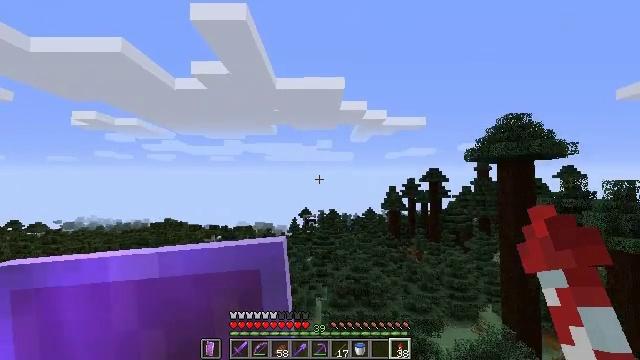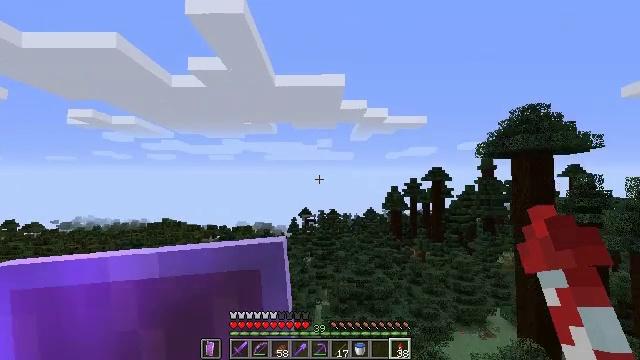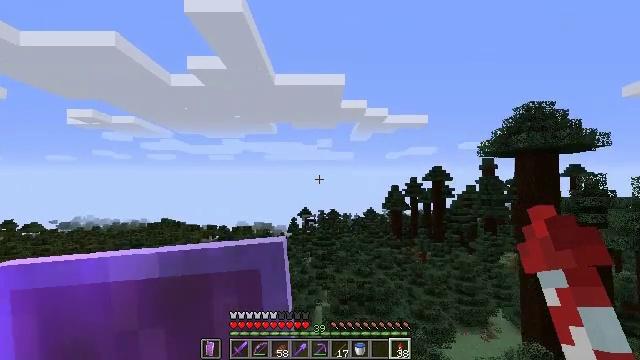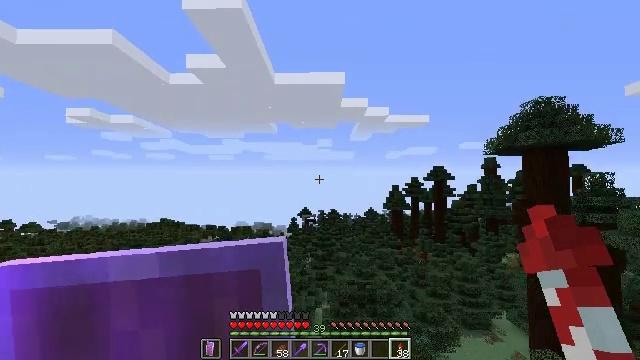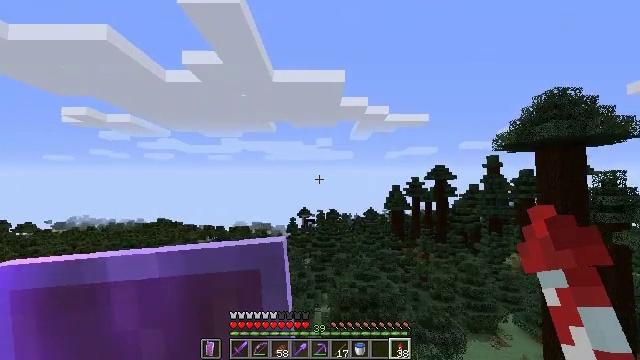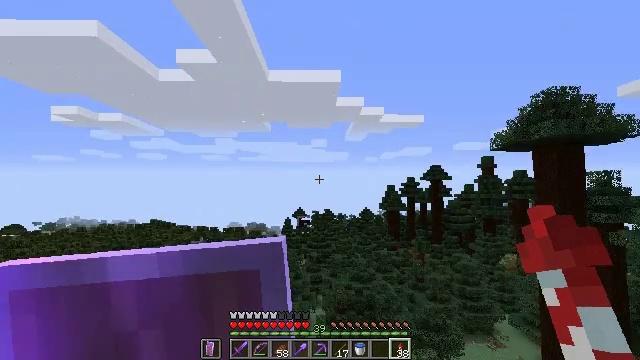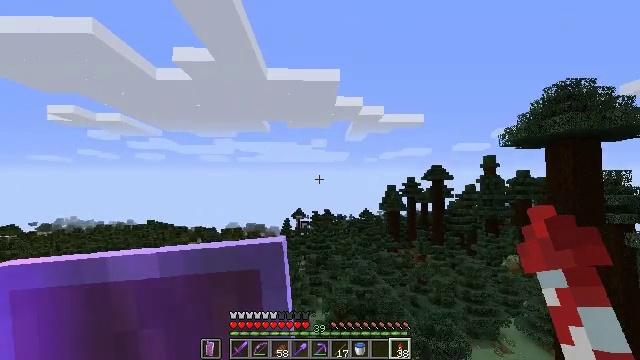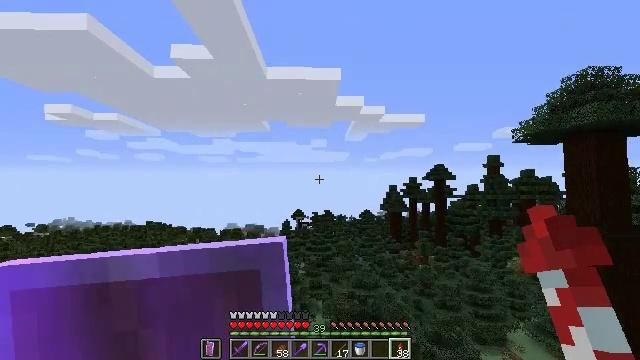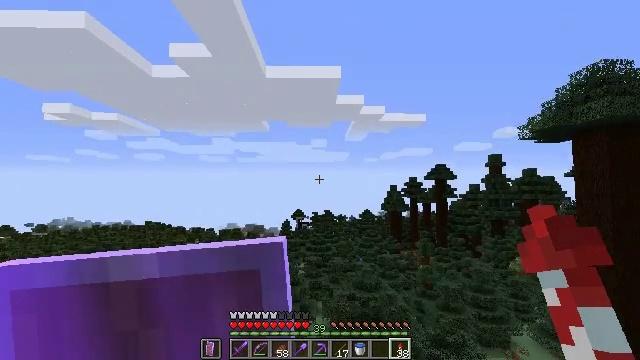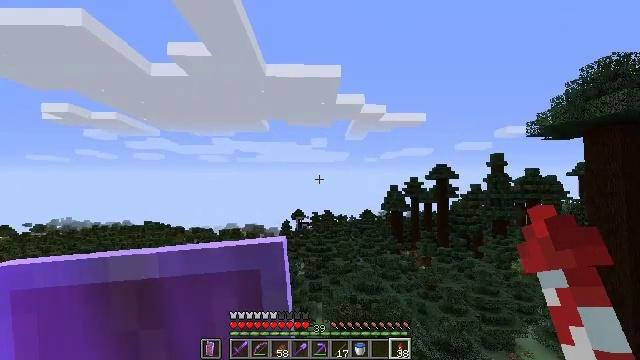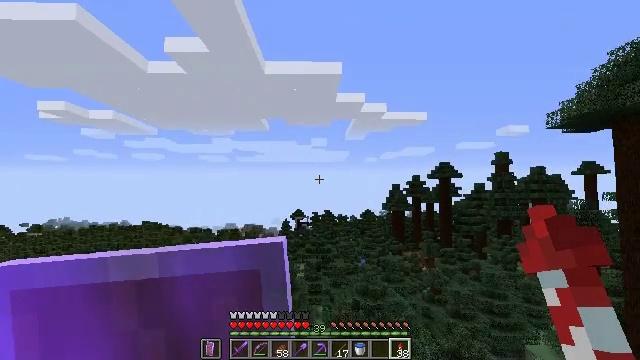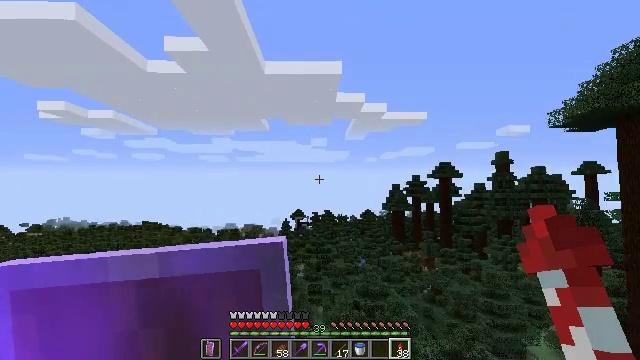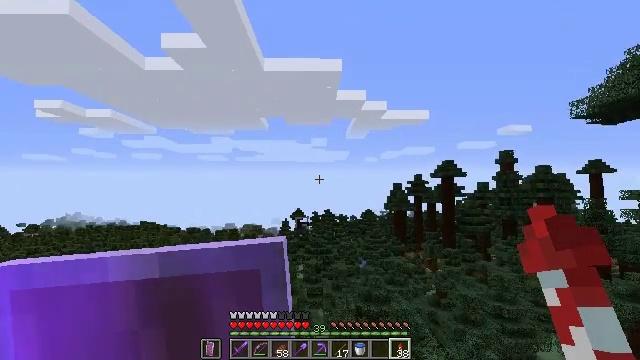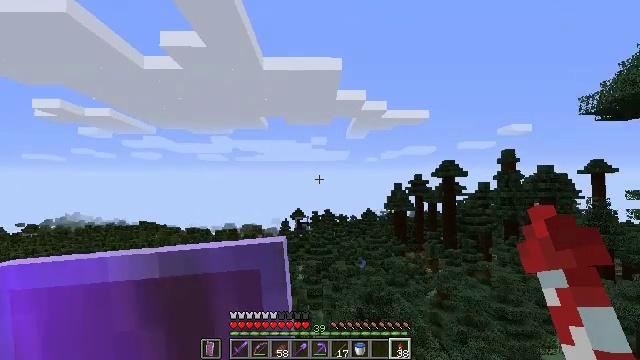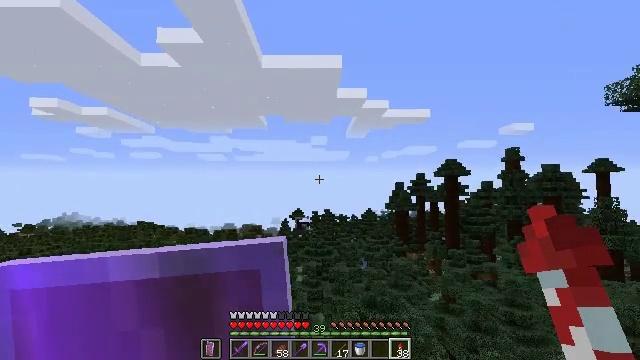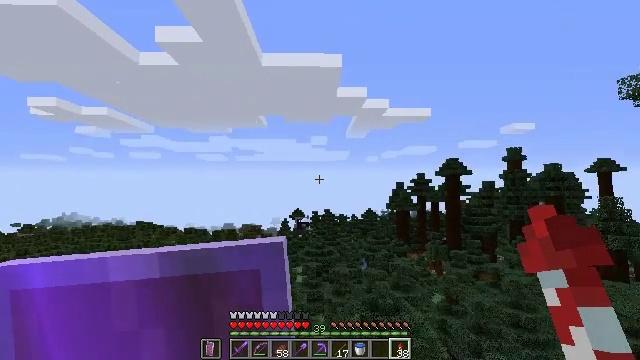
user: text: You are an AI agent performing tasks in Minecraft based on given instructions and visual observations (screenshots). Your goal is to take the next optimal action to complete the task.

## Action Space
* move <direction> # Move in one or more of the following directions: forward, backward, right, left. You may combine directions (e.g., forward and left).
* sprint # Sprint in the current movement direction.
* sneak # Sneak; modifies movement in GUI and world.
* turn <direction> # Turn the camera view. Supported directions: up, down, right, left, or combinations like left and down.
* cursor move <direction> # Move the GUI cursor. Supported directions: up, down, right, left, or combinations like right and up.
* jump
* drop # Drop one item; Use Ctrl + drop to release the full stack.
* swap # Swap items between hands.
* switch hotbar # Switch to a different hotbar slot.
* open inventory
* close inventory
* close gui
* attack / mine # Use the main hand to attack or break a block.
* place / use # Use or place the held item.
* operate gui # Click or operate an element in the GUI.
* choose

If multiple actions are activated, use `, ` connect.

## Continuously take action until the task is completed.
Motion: motion action
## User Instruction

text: craft item cyan carpet
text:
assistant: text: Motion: no_op
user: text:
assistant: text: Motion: no_op
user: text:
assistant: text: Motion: no_op
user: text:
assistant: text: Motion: no_op
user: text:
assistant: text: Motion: turn right
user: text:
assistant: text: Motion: no_op
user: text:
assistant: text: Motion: no_op
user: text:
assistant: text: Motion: no_op
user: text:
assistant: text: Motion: no_op
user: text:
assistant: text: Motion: no_op
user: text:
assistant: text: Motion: no_op
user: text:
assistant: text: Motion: no_op
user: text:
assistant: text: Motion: no_op
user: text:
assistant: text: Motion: no_op
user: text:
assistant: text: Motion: no_op
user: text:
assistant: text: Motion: no_op
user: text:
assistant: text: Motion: no_op
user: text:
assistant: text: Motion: no_op
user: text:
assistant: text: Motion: no_op
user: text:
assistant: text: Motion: no_op
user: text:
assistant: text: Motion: no_op
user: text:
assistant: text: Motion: no_op
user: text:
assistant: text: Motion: no_op
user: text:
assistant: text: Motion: no_op
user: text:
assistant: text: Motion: no_op
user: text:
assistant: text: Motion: turn right and up
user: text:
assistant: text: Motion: no_op
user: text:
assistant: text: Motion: no_op
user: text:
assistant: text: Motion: no_op
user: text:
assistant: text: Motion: no_op